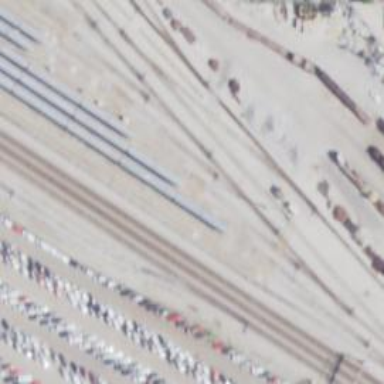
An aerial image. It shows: Railway yard.